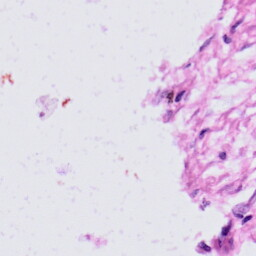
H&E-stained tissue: Skin